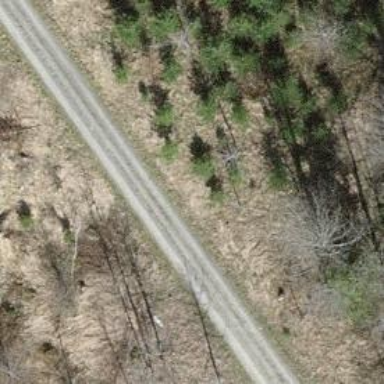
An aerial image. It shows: Gravel track with grade 2 quality.